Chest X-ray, PA view. Patient: 72 years old, sex M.
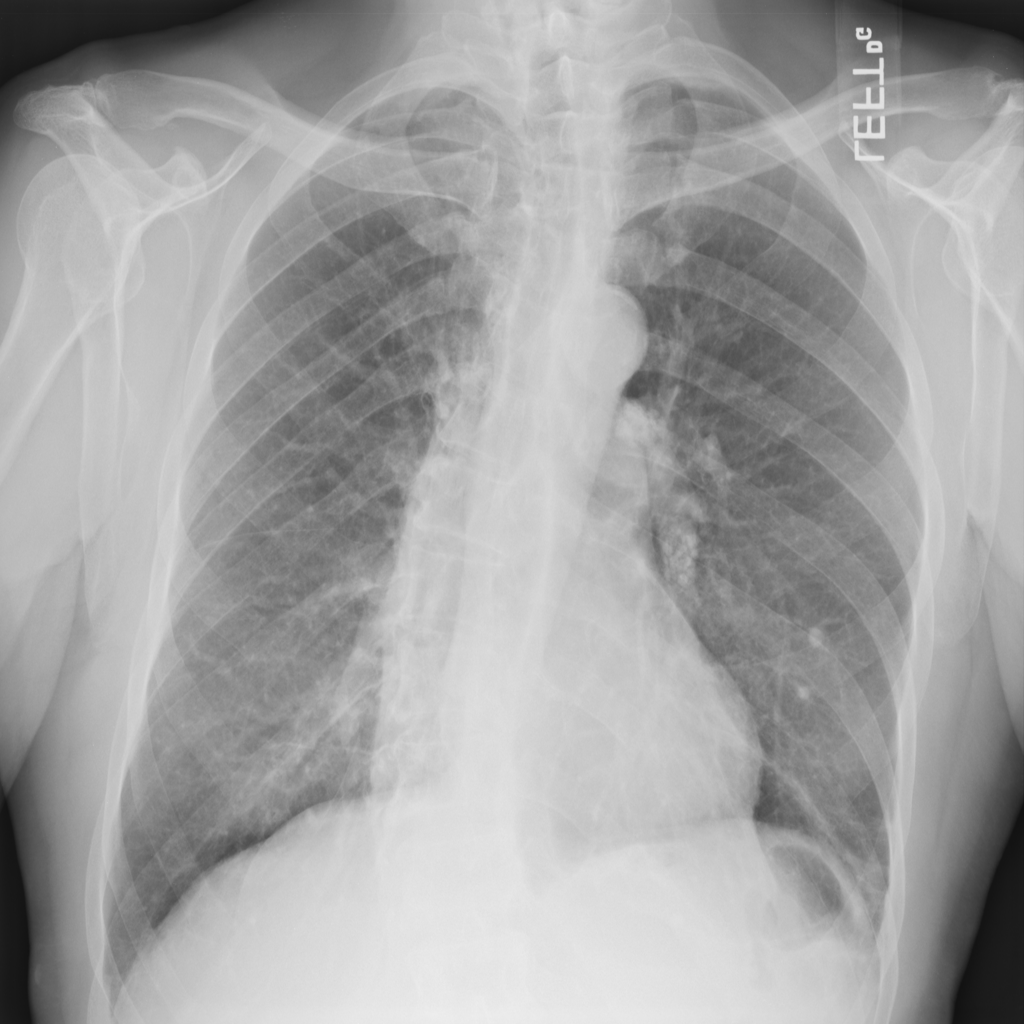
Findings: Atelectasis, Pneumonia